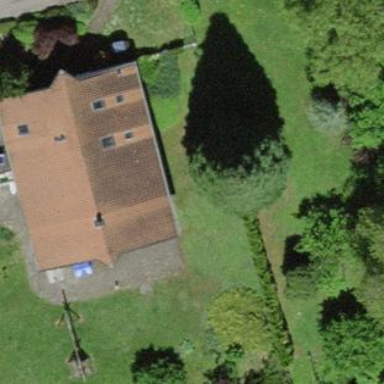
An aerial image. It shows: Simple and straightforward house.